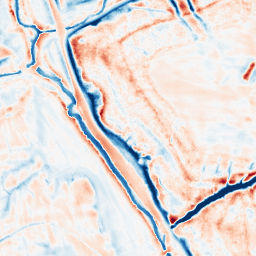
Category: edge_preserving
Decomposition family: bilateral
Decomposition parameters: d: 21
sigma_color: 50
sigma_space: 150
Upsampling method: bspline
Upsampling parameters: scale: 2
Upsampling scale: 2